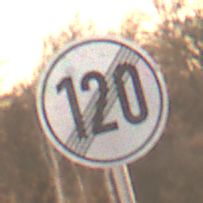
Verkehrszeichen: EndeGeschwindigkeit120
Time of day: SunriseSunset
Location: Outdoor (Nature)
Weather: PartlyCloudy
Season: NotSpecified
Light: Natural